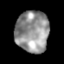
Tissue: lung
Cell type: T cells
Senescence score: 0.2396
Nuclear area (px): 1356
Mean DAPI intensity: 147.308